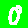
Digit: 0